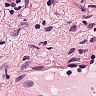
Metastatic tissue present: no